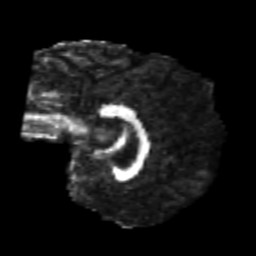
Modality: FA
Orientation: sagittal
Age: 26
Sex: male
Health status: healthy
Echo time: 0.074 s